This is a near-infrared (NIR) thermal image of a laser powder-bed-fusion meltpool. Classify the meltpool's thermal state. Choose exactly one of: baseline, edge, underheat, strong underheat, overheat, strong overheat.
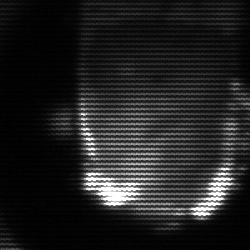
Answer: baseline